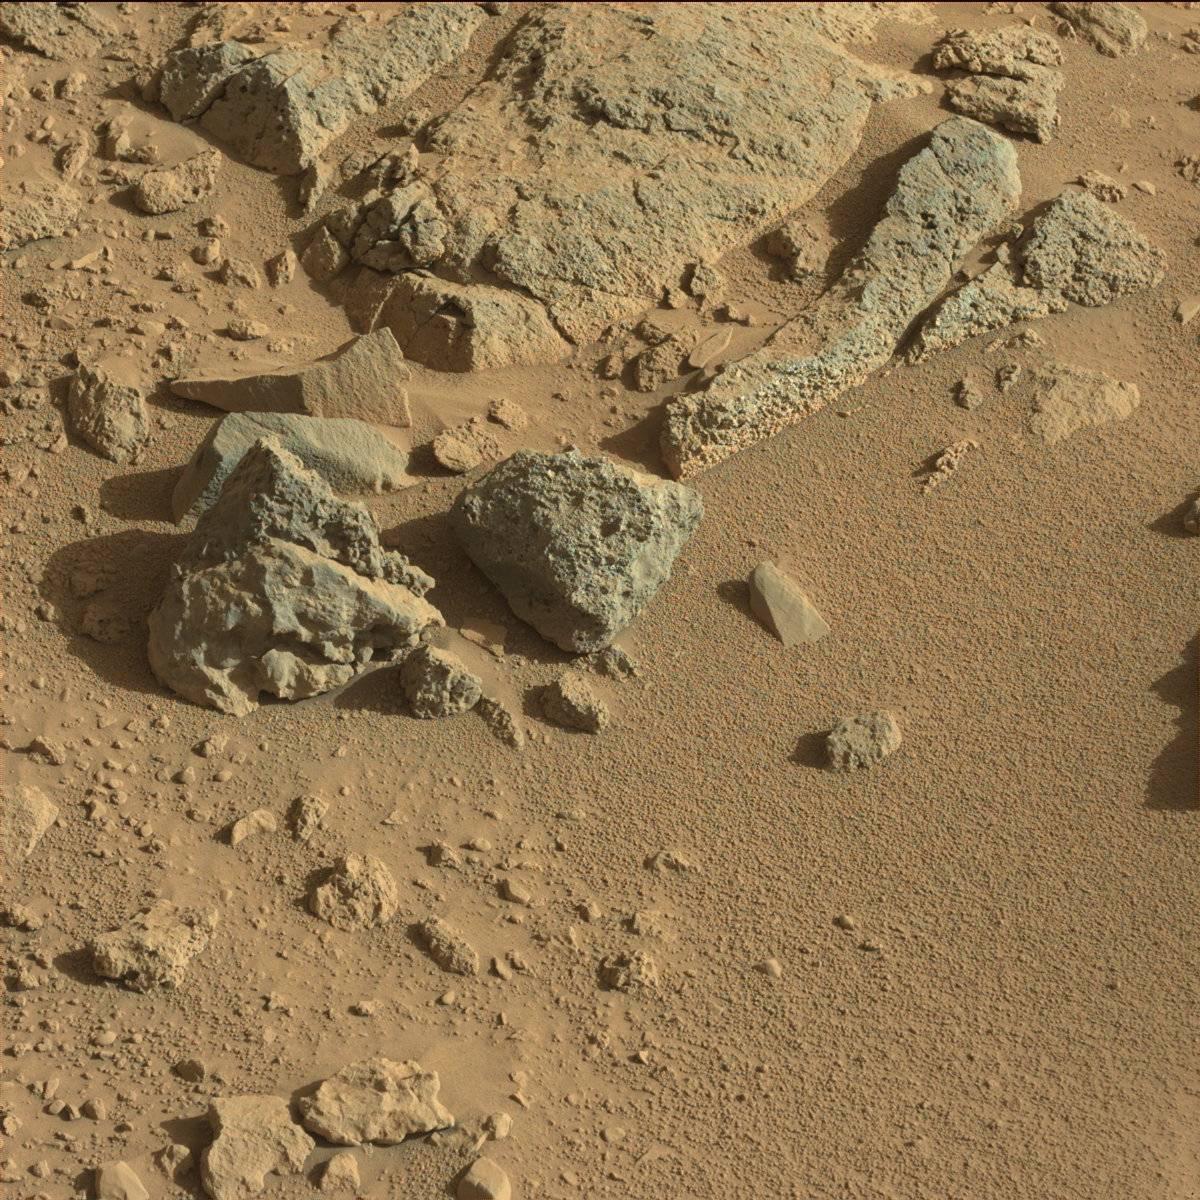
Terrain classes present: Bedrock, Rock, Sand / Soil